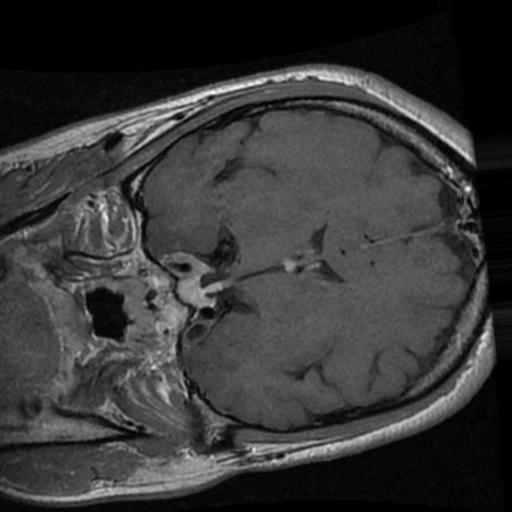
Label: brain_tumor